Question: How can I change column text Not Exists when it is empty or null ?
My query :
'''
Select TOP 1 ISNULL(NULLIF(DR.Name,''),'Not Exists') as Name,
DR.Name as Name ,Coalesce(NullIf(rtrim(DR.Name),''),'Not Exist') as Name,
Name = case when DR.Name is null then 'Not Exists'
when DR.Name='' then 'Not Exists' else DR.Name end
from Transfer TR
join Driver DR on DR.OID=TR.DriverID
WHERE TR.TruckID=51 AND TR.Statues<>7 and TR.DateScheduled<GETDATE()
AND TR.DateScheduled>=DATEADD(DAY,-7,GETDATE()) ORDER BY TR.OID DESC
'''
Result :

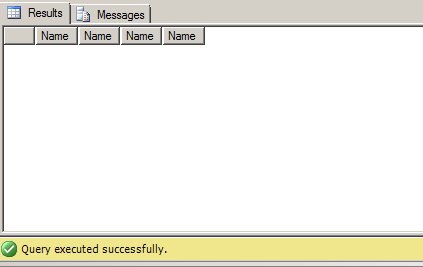
Answer: If you just need a single column, then you can use a sub-select, this way when no rows are returned by the query you will still get 'not exists':
'''
SELECT Name = ISNULL(( SELECT TOP 1 NULLIF(DR.Name,'')
FROM Transfer AS TR
INNER JOIN Driver AS DR
ON DR.OID = TR.DriverID
WHERE TR.TruckID = 51
AND TR.Statues <> 7
AND TR.DateScheduled < GETDATE()
AND TR.DateScheduled >= DATEADD(DAY, -7, GETDATE())
ORDER BY TR.OID DESC), 'Not Exists');
'''
If you need multiple columns then you could union your 'Not Exists' record to the bottom of the query, place all this inside a subquery then select the top 1 again, ensuring that your actual value takes precedence (by adding the column 'SortOrder'):
'''
SELECT TOP 1 Name, SomeOtherColumn
FROM ( SELECT TOP 1
Name = NULLIF(DR.Name,''),
SomeOtherColumn,
SortOrder = 0
FROM Transfer AS TR
INNER JOIN Driver AS DR
ON DR.OID = TR.DriverID
WHERE TR.TruckID = 51
AND TR.Statues <> 7
AND TR.DateScheduled < GETDATE()
AND TR.DateScheduled >= DATEADD(DAY, -7, GETDATE())
ORDER BY TR.OID DESC
UNION ALL
SELECT 'Not Exists', NULL, 1
) AS t
ORDER BY SortOrder;
'''